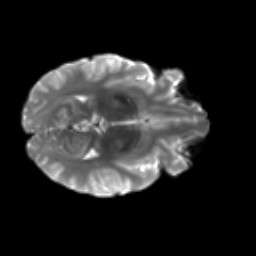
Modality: T2w
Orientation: axial
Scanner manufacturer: siemens
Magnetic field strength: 3 T
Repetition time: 4.16 s
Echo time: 0.0806 s